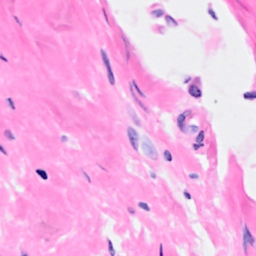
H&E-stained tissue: Breast